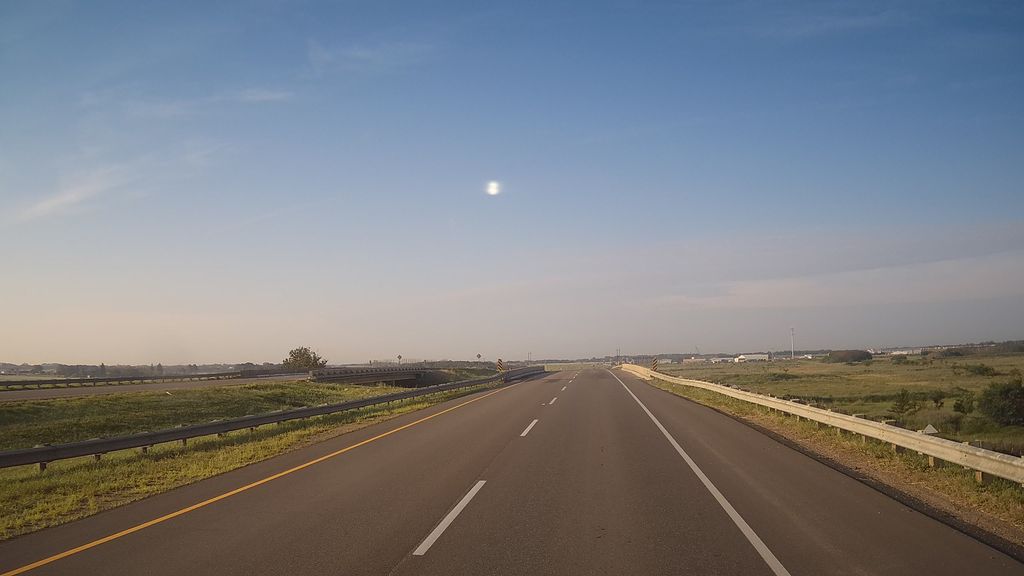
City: saskatoon